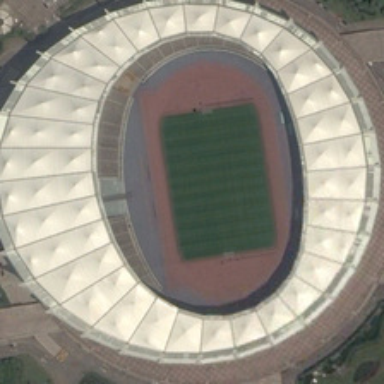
Some green trees are around a large stadium .